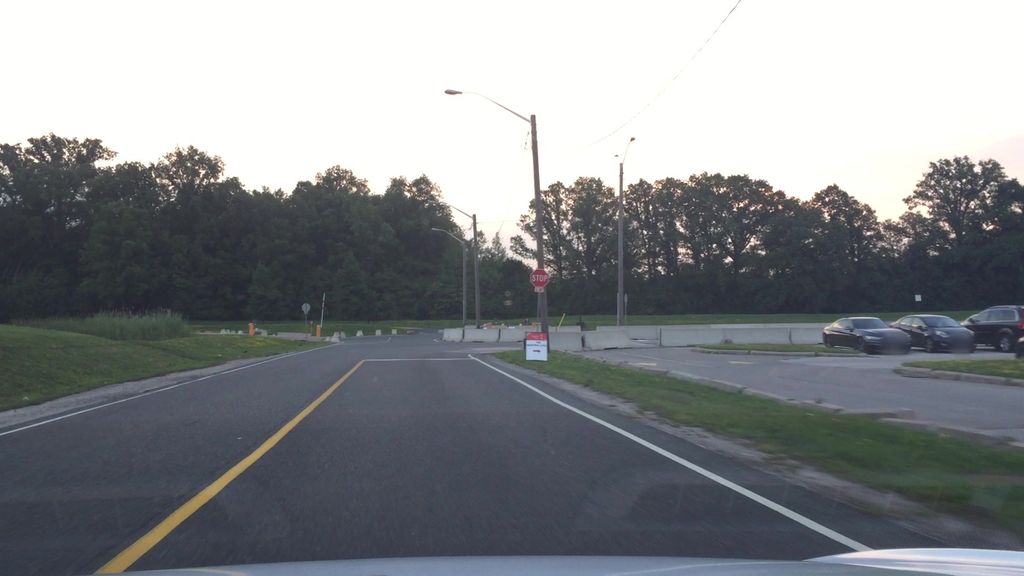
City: toronto